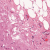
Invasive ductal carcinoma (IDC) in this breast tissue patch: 0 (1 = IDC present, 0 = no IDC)